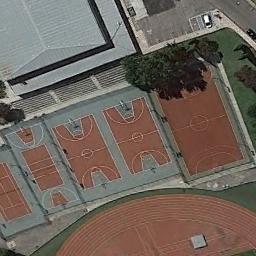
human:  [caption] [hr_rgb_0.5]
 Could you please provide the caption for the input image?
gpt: There are two basketball court between a playground and a building with a parking lot beside .

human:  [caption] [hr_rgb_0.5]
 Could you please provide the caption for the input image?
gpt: Several basketball courts and runway are next to the building .

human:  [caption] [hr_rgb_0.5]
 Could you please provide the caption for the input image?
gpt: There are several basketball courts on the vacant lot .

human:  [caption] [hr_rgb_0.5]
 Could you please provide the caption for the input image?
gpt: Four basketball courts of different sizes next to some sport areas and a building beside .

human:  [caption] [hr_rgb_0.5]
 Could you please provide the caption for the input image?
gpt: The building is next to the basketball courts .